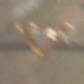
Verkehrszeichen: VorfahrtGewaehren
Umgebung: Outdoor, Urban
Tageszeit: Midday
Wetter: Clear
Licht: Natural
Jahreszeit: NotSpecified
Kontrast: HighContrast